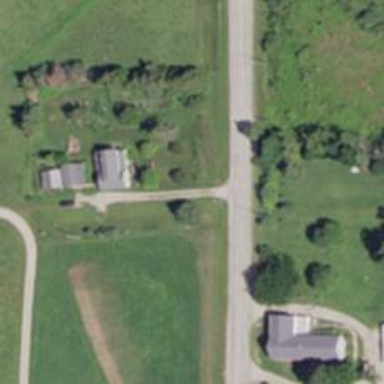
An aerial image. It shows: Driveway leading to service road.